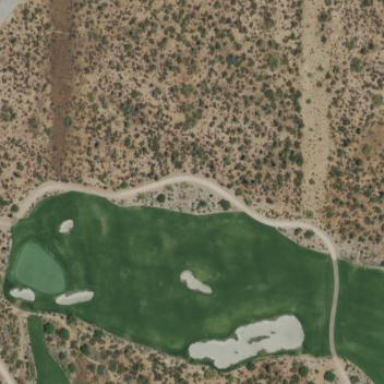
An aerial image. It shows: Golf fairway in the image.